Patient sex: M
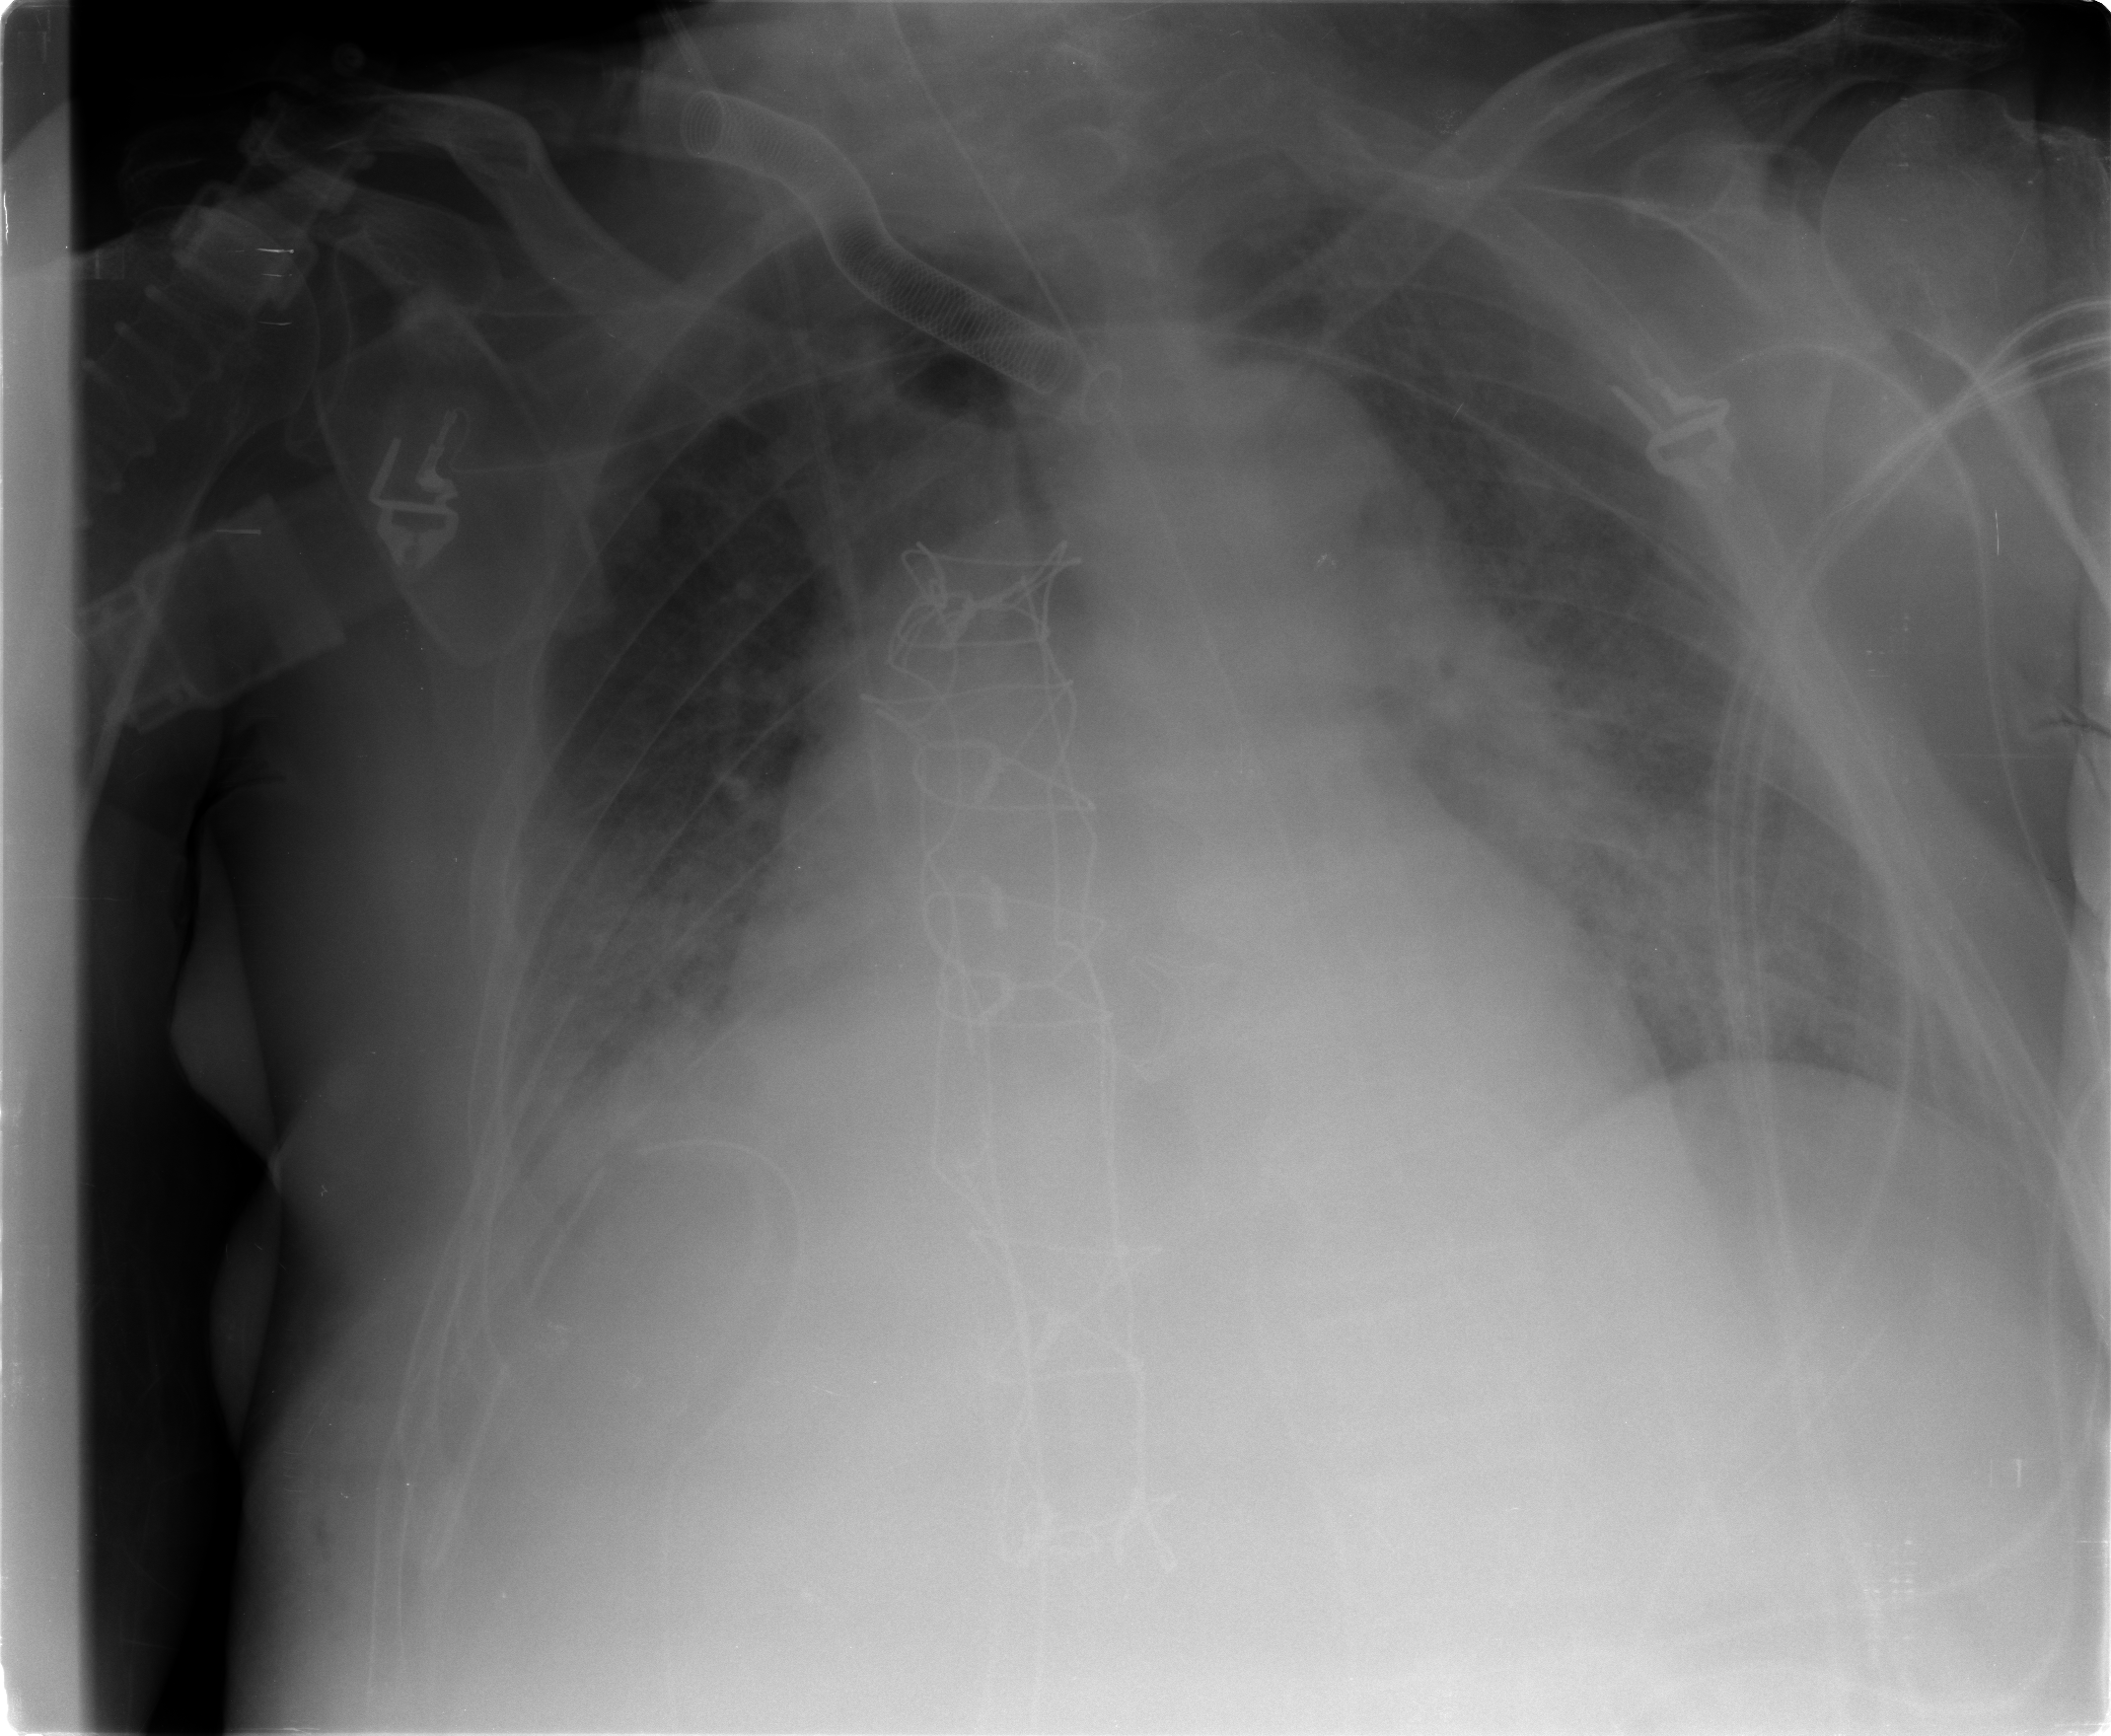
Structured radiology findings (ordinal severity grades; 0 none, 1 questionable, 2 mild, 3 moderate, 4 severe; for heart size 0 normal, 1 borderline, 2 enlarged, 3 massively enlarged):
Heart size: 2
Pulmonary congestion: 2
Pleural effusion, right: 2
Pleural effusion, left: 0
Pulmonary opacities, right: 2
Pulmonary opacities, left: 2
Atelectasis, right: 2
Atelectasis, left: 2